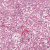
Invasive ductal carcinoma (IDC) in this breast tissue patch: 0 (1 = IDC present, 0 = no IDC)